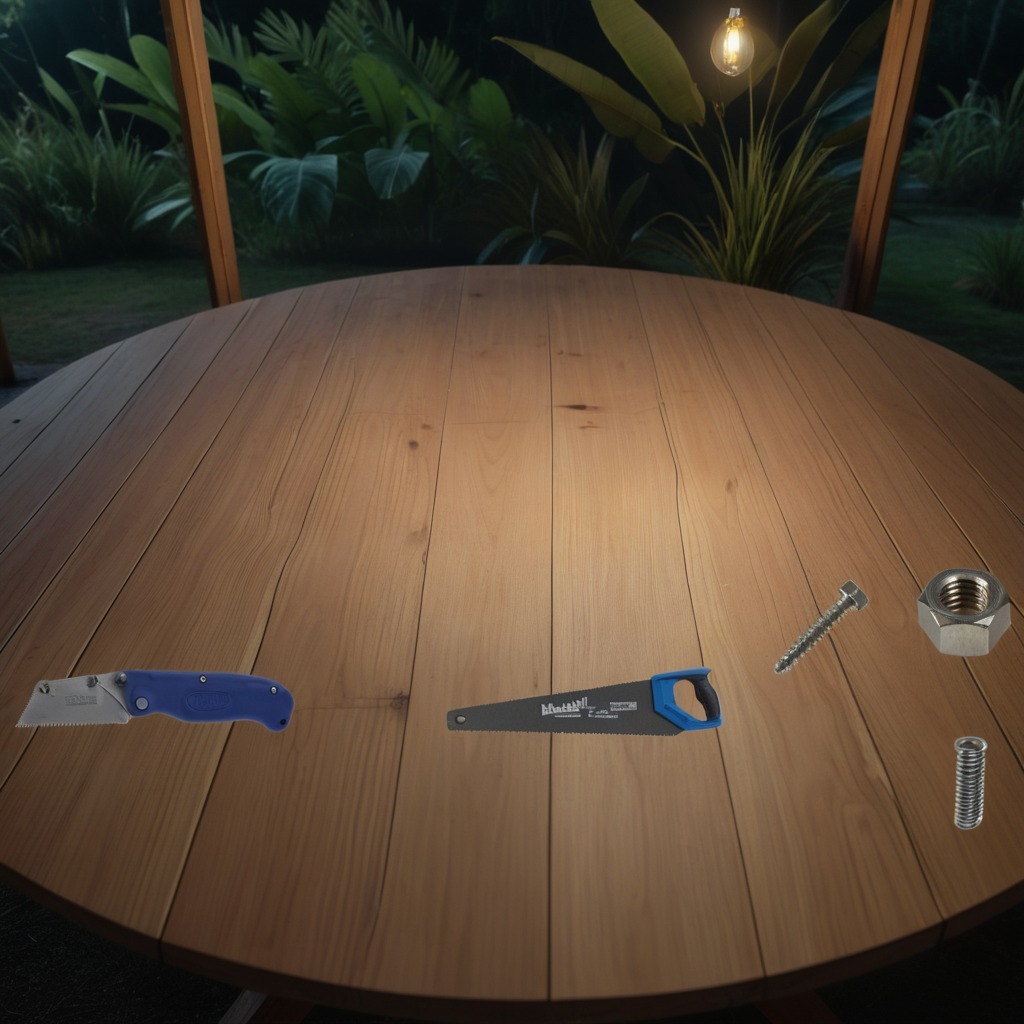
A utility knife, a metal machine screw, a coiled metal spring, a handheld metal saw, and a metal nut are lying on the wooden table.